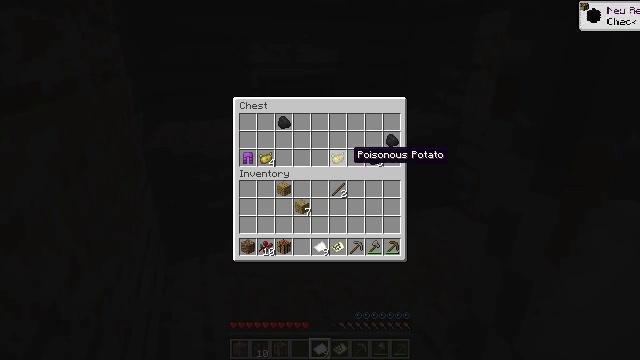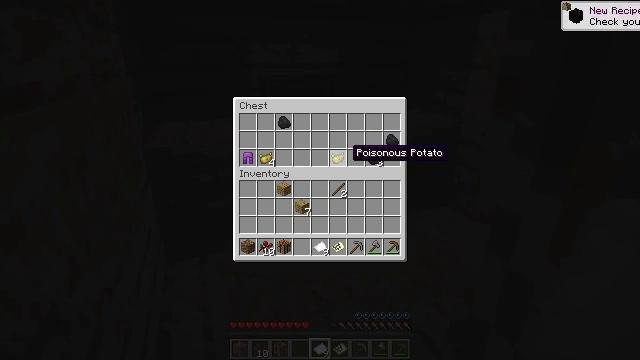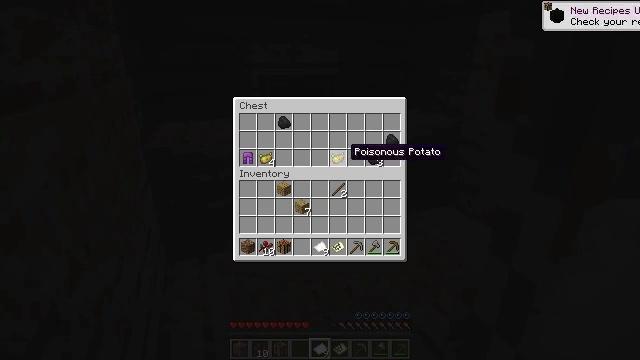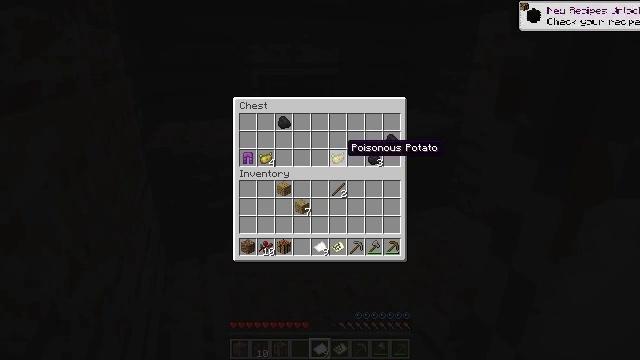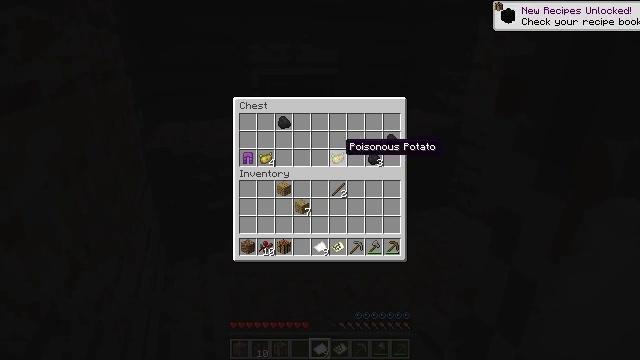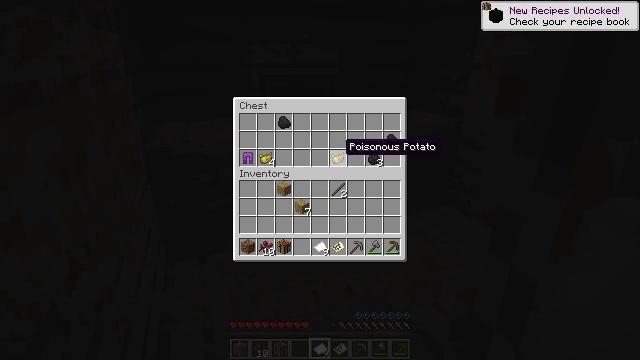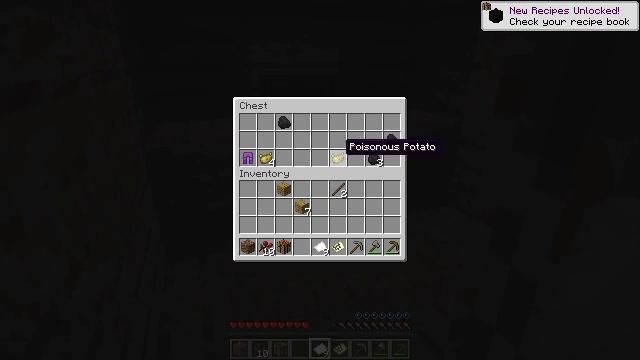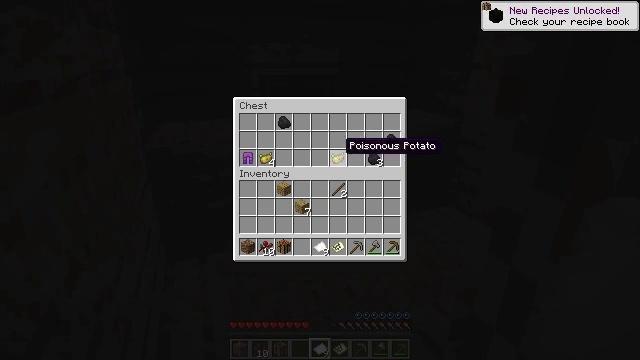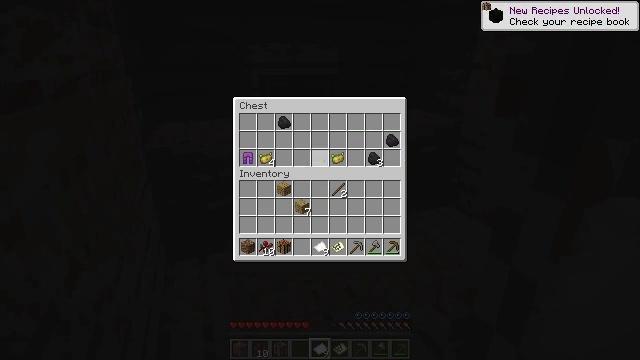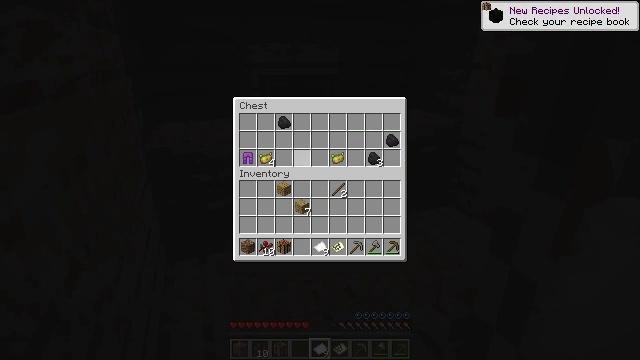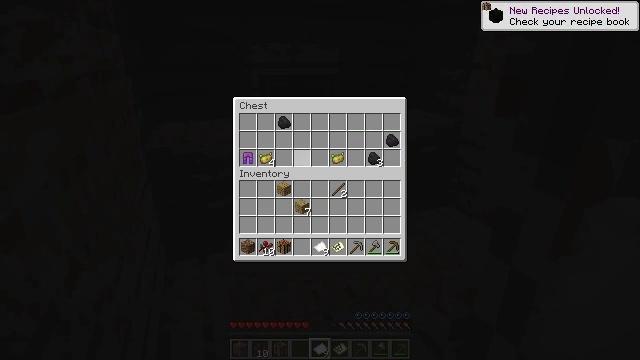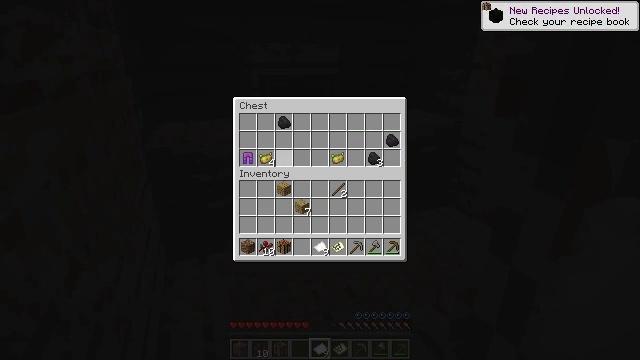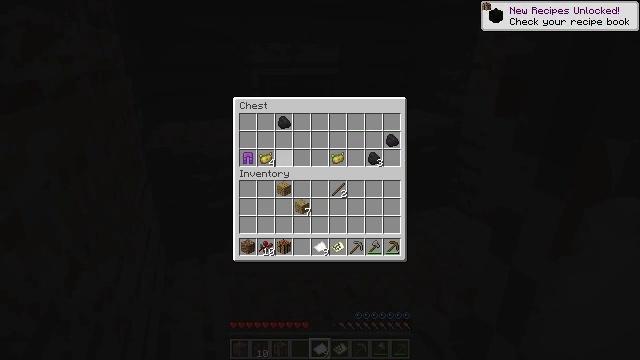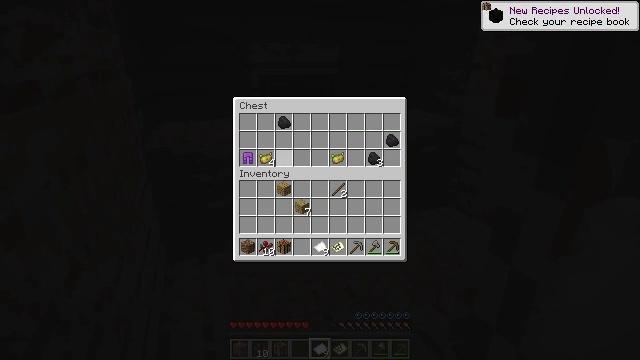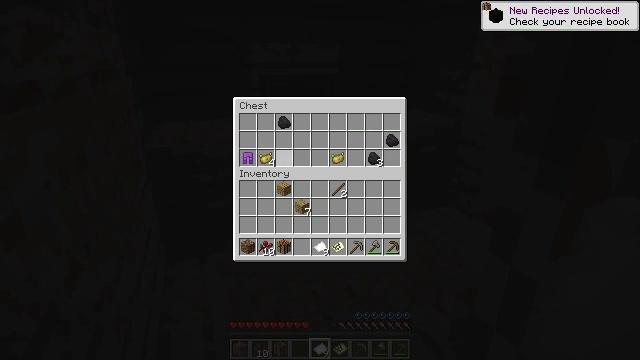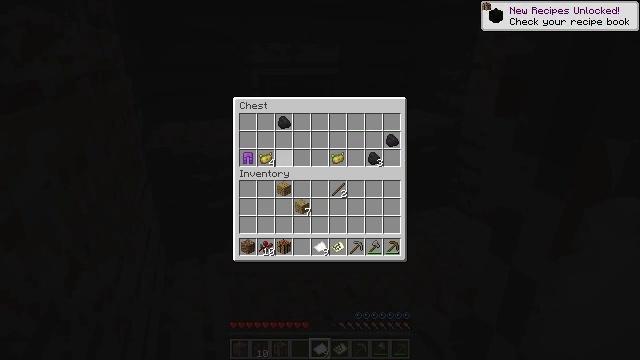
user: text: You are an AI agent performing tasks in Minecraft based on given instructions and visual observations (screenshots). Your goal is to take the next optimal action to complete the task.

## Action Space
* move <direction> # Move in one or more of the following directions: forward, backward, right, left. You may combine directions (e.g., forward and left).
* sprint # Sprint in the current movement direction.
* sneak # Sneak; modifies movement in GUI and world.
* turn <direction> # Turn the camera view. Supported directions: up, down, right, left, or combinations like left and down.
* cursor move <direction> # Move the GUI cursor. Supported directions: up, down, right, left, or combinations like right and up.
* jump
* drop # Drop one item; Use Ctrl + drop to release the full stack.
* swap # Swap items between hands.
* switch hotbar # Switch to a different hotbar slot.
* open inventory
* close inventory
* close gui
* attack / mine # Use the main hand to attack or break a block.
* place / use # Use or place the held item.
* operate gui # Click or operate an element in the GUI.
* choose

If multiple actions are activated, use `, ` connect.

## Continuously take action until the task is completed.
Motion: motion action
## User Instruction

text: Clear the seagrass to get an item.
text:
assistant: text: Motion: no_op
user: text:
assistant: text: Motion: no_op
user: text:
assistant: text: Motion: no_op
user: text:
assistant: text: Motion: no_op
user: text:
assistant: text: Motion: sneak
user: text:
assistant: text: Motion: sneak
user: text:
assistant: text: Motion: sneak
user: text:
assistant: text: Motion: sneak, cursor move left
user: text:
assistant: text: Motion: sneak, cursor move left
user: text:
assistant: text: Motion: sneak
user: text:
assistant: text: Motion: sneak
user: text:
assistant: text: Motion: sneak
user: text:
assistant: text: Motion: sneak
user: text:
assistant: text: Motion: sneak
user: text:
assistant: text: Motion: sneak, cursor move left
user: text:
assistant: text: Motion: sneak
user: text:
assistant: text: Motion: sneak
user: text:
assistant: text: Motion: sneak
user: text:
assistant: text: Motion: sneak
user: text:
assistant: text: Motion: sneak
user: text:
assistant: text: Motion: sneak
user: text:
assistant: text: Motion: sneak, cursor move left
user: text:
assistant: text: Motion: sneak
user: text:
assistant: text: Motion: sneak
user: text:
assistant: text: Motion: sneak
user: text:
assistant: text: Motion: sneak
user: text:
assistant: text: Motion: sneak
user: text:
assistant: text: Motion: sneak
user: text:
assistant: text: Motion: sneak
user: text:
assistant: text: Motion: sneak, operate gui